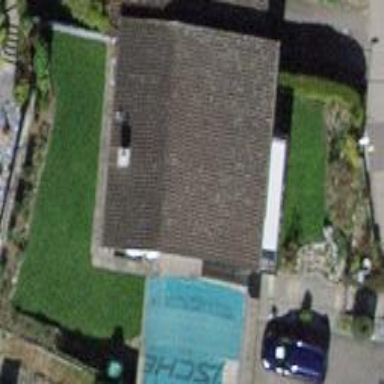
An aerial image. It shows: Semidetached house.